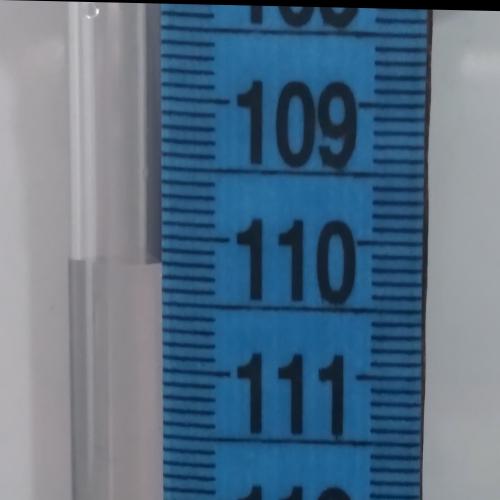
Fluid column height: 110.2 cm